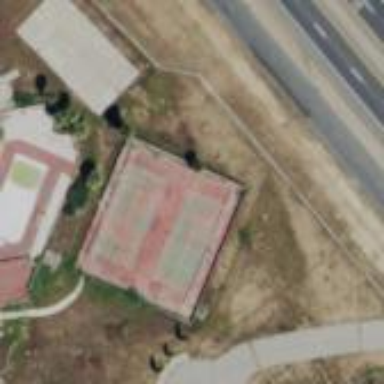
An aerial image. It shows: Tennis court on the leisure land pitch.